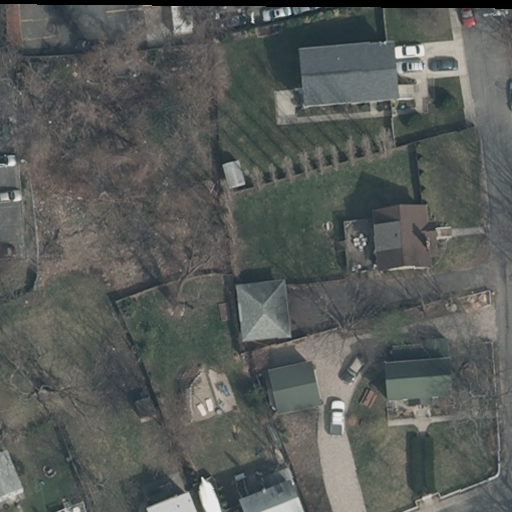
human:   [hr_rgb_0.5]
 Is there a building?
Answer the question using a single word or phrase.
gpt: yes

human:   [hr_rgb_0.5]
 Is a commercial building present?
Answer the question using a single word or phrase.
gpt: yes

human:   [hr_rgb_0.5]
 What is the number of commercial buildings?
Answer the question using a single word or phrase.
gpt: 1

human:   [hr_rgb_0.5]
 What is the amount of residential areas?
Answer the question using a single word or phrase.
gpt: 1

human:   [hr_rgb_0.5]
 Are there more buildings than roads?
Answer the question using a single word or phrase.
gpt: yes

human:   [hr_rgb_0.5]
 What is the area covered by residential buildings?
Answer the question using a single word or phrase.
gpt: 828m2

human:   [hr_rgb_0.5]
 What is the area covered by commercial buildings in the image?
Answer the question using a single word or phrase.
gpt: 15m2

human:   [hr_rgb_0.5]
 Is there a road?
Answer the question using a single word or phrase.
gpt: yes

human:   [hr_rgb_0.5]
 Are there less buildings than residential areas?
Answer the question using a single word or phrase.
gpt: no

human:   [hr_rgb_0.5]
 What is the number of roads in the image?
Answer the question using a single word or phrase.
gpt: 1

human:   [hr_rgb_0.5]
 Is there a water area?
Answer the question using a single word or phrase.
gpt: no

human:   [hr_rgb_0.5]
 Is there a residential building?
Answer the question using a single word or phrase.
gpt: yes

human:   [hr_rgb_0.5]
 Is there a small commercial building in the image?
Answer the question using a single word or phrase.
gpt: yes

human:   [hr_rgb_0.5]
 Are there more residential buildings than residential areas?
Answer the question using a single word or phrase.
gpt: yes

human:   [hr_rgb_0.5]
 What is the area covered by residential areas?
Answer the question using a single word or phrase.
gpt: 10595m2

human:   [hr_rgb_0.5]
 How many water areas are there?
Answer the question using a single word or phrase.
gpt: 0

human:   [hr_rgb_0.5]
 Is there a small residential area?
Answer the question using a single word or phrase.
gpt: no

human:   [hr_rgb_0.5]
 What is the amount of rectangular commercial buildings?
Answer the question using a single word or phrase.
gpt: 1

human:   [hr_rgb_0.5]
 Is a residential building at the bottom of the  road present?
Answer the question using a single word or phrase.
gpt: yes

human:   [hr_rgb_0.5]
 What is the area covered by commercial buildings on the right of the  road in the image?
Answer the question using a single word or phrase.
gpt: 0m2

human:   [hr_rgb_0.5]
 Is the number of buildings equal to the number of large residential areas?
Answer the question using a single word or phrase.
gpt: no

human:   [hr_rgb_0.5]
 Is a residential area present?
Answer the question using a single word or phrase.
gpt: yes

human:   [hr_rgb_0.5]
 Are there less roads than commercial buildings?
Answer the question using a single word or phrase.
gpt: no

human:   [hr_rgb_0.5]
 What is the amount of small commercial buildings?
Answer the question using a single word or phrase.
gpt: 1

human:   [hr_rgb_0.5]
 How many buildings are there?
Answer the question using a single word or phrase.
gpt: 10

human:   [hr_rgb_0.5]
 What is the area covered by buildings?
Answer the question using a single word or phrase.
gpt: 961m2

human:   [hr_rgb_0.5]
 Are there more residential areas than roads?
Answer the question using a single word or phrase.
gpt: no

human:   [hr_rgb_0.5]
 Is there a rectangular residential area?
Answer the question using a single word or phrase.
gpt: yes

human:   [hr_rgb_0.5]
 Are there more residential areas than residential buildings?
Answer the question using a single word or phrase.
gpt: no

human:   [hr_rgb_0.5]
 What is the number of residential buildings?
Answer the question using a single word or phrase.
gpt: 7

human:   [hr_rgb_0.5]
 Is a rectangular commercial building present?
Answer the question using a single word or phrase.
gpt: yes

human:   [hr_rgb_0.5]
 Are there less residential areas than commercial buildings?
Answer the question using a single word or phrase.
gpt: no

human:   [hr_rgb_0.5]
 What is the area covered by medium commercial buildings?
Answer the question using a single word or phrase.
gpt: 0m2

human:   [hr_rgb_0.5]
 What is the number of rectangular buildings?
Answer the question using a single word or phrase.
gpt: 7

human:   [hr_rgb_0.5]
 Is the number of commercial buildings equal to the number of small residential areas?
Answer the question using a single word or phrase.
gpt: no

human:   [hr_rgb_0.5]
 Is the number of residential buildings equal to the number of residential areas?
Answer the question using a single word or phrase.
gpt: no

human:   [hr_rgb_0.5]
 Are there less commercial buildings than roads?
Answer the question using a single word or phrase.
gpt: no

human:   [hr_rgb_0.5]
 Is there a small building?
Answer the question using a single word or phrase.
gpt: yes

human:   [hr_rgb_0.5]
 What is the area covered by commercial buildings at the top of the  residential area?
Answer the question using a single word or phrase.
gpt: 15m2

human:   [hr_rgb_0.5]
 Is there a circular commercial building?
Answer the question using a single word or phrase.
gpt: no

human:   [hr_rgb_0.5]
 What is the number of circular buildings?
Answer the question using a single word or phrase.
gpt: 0

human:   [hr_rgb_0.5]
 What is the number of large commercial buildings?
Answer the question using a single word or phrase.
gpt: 0

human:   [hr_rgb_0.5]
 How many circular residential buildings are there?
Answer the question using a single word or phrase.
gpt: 0

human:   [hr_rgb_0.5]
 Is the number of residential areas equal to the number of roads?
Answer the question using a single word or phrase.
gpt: yes

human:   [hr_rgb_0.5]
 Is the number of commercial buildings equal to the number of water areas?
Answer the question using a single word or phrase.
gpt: no

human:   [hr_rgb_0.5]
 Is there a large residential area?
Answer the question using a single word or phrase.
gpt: yes

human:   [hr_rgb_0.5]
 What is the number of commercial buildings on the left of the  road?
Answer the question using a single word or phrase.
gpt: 1

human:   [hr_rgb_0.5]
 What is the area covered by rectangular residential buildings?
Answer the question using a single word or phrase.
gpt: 365m2

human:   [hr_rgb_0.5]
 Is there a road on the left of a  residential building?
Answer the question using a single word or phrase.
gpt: no

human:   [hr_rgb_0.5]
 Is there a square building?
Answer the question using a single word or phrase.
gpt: no

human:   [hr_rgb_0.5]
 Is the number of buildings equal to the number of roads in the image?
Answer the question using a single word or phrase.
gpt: no

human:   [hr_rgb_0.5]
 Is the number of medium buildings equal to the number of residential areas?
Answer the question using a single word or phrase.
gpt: no

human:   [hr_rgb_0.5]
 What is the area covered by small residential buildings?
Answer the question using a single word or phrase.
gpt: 109m2

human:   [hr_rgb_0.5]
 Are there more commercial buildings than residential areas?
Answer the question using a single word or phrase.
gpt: no

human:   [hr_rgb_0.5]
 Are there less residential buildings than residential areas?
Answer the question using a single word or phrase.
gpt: no

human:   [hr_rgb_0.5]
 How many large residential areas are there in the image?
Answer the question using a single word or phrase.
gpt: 1

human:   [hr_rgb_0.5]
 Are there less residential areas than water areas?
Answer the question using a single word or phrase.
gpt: no

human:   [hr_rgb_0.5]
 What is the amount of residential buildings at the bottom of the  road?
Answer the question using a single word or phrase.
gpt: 6

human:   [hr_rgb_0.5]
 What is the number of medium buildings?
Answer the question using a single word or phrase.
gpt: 4

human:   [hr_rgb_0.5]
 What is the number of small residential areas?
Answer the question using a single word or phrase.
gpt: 0

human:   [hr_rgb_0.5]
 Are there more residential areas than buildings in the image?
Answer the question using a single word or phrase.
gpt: no

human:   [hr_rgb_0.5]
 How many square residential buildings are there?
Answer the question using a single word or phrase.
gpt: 0

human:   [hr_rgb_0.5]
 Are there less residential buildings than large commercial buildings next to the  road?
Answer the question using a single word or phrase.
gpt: no

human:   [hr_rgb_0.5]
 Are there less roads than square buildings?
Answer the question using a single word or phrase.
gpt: no